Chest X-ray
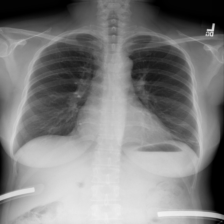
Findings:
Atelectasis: negative
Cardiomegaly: negative
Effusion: negative
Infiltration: negative
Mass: negative
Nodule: negative
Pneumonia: negative
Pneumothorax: negative
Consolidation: negative
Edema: negative
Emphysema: negative
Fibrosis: negative
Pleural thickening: negative
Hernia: negative